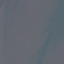
Land use / land cover: SeaLake